Question: I have this homework from my class where I am asked to hard-code 30 values into a 2D array (4 weeks, 7 days where temperature was recorded daily). Then make my program so that it finds and prints the max value, and the day&week it was recorded. However there are 3 max values on 3 separate days. I assume that all 3 cases must be printed.

I am still a beginner and I haven't encountered a problem like this before. I wrote a code to print one max value of the 3. It is mentioned below:
'''
#include <stdio.h>
#define y 4
#define x 7
int main()
{
int max = 0, week, i, j, day;
int table[y][x] = {
{32,31,30,31,32,33,32},
{33,32,34,35,34,36,36},
{34,34,36,36,37,38,38},
{38,37,36,35,34,33,32}};
for (i = 0; i < y; i++)
{
for (j = 0; j < x; j++)
{
if (max <= table[i][j])
{
max = table[i][j];
day = j + 1;
week = i + 1;
}
}
}
switch (day)
{
{ case 1: printf("The highest temperature %d was recorded on Monday of week %d
", max, week); break; }
{ case 2: printf("The highest temperature %d was recorded on Tuesday of week %d
", max, week); break; }
{ case 3: printf("The highest temperature %d was recorded on Wednesday of week %d
", max, week); break; }
{ case 4: printf("The highest temperature %d was recorded on Thursday of week %d
", max, week); break; }
{ case 5: printf("The highest temperature %d was recorded on Friday of week %d
", max, week); break; }
{ case 6: printf("The highest temperature %d was recorded on Saturday of week %d
", max, week); break; }
{ case 7: printf("The highest temperature %d was recorded on Sunday of week %d
", max, week); break; }
}
return 0;
}
'''
Can you guys help me to write this code in a way that if there are x number of max values, all cases of x values be printed with their days and week. Also since we haven't covered all libraries in my class. They expect me to only use stdio.h to write programs.
Thank you for taking time to read. also thank you in advance for your replies.
PS: I would really appreciate if you guys can suggest solutions with using, '<stdio.h>', arrays, pointers and loops, because I haven't still covered other aspects of coding yet.
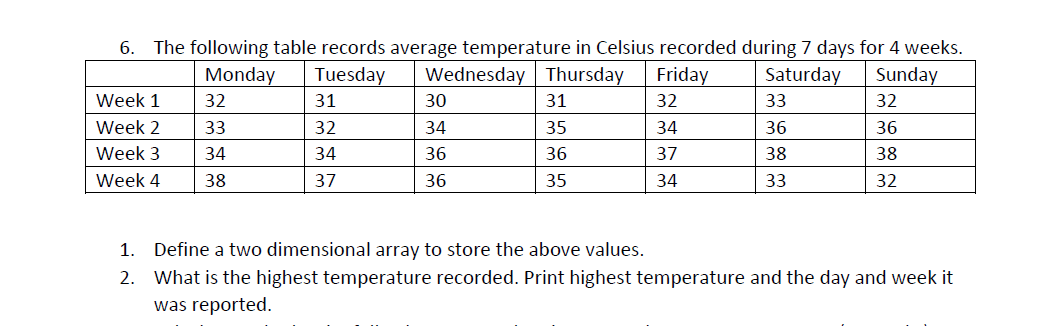
Answer: Your code is functional and it does produce the last day with highest temperature recorded. Yet here are some areas of improvement:
- 'x''y''#define'- 'switch'- 'max'
You noticed the maximum temperature was recorded on multiple days, this is a very good point and the specification is somewhat ambiguous regarding what to output. Producing multiple results may not be what is expected, but certainly a bonus if the assignment is verified by hand.
To print all matching days, first determine the maximum temperature, then use a second loop to enumerate the days it was recorded.
Here is a modified version:
'''
#include <stdio.h>
#define NWEEKS 4
#define WEEKDAYS 7
int main(void) {
int max, week, day;
int table[NWEEKS][WEEKDAYS] = {
{ 32, 31, 30, 31, 32, 33, 32 },
{ 33, 32, 34, 35, 34, 36, 36 },
{ 34, 34, 36, 36, 37, 38, 38 },
{ 38, 37, 36, 35, 34, 33, 32 }};
const char *dayname[WEEKDAYS] = {
"Monday", "Tuesday", "Wednesday", "Thursday",
"Friday", "Saturday", "Sunday" };
max = table[0][0];
for (week = 0; week < NWEEKS; week++) {
for (day = 0; day < WEEKDAYS; day++) {
if (max < table[week][day]) {
max = table[week][day];
}
}
}
printf("The highest temperature is %d
", max);
for (week = 0; week < NWEEKS; week++) {
for (day = 0; day < WEEKDAYS; day++) {
if (table[week][day] == max) {
printf("It was recorded on %s of week %d
",
dayname[day], week + 1);
}
}
}
return 0;
}
'''